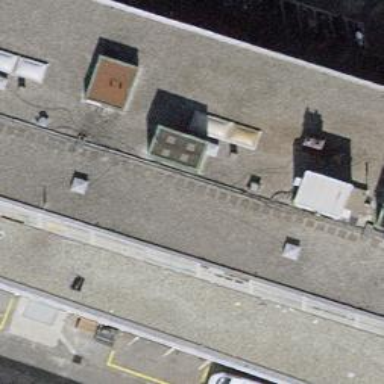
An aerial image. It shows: Apartment building with flat silver roof.